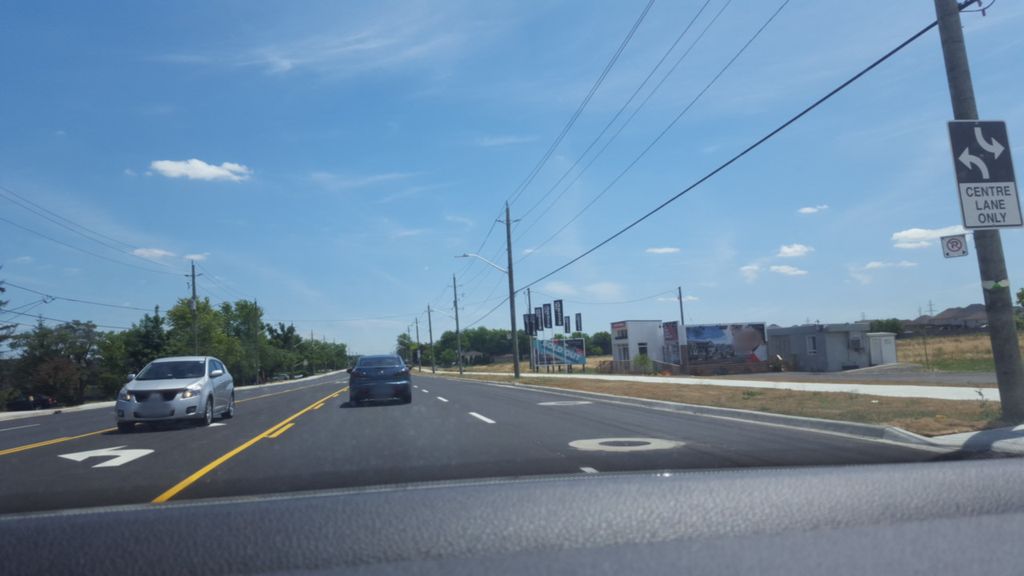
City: hamilton